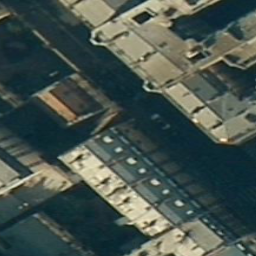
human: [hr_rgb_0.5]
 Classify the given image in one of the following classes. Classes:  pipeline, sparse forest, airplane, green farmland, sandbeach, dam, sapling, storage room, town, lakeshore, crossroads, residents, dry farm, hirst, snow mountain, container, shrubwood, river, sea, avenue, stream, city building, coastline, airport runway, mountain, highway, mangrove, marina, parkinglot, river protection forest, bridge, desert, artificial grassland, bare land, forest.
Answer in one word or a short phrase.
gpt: city building